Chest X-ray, PA view. Patient: 29 years old, sex M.
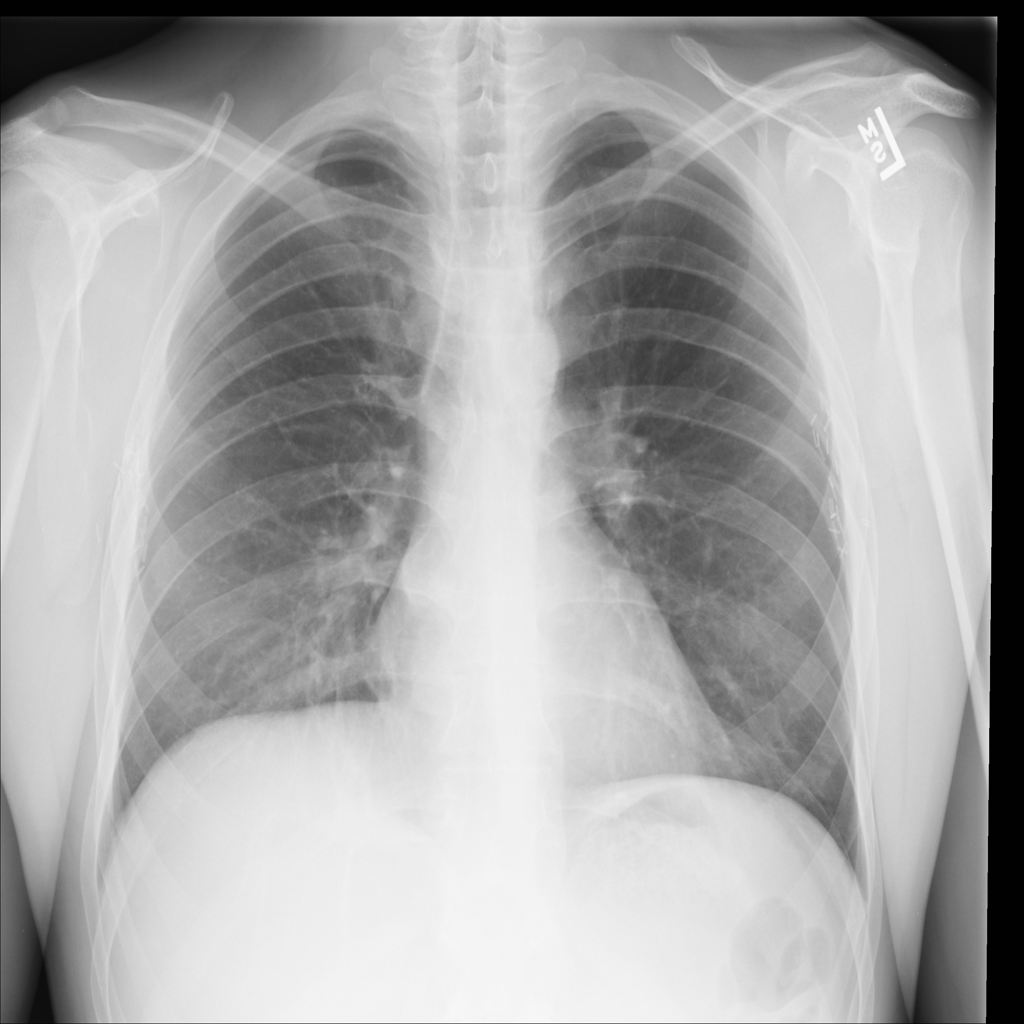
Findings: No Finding